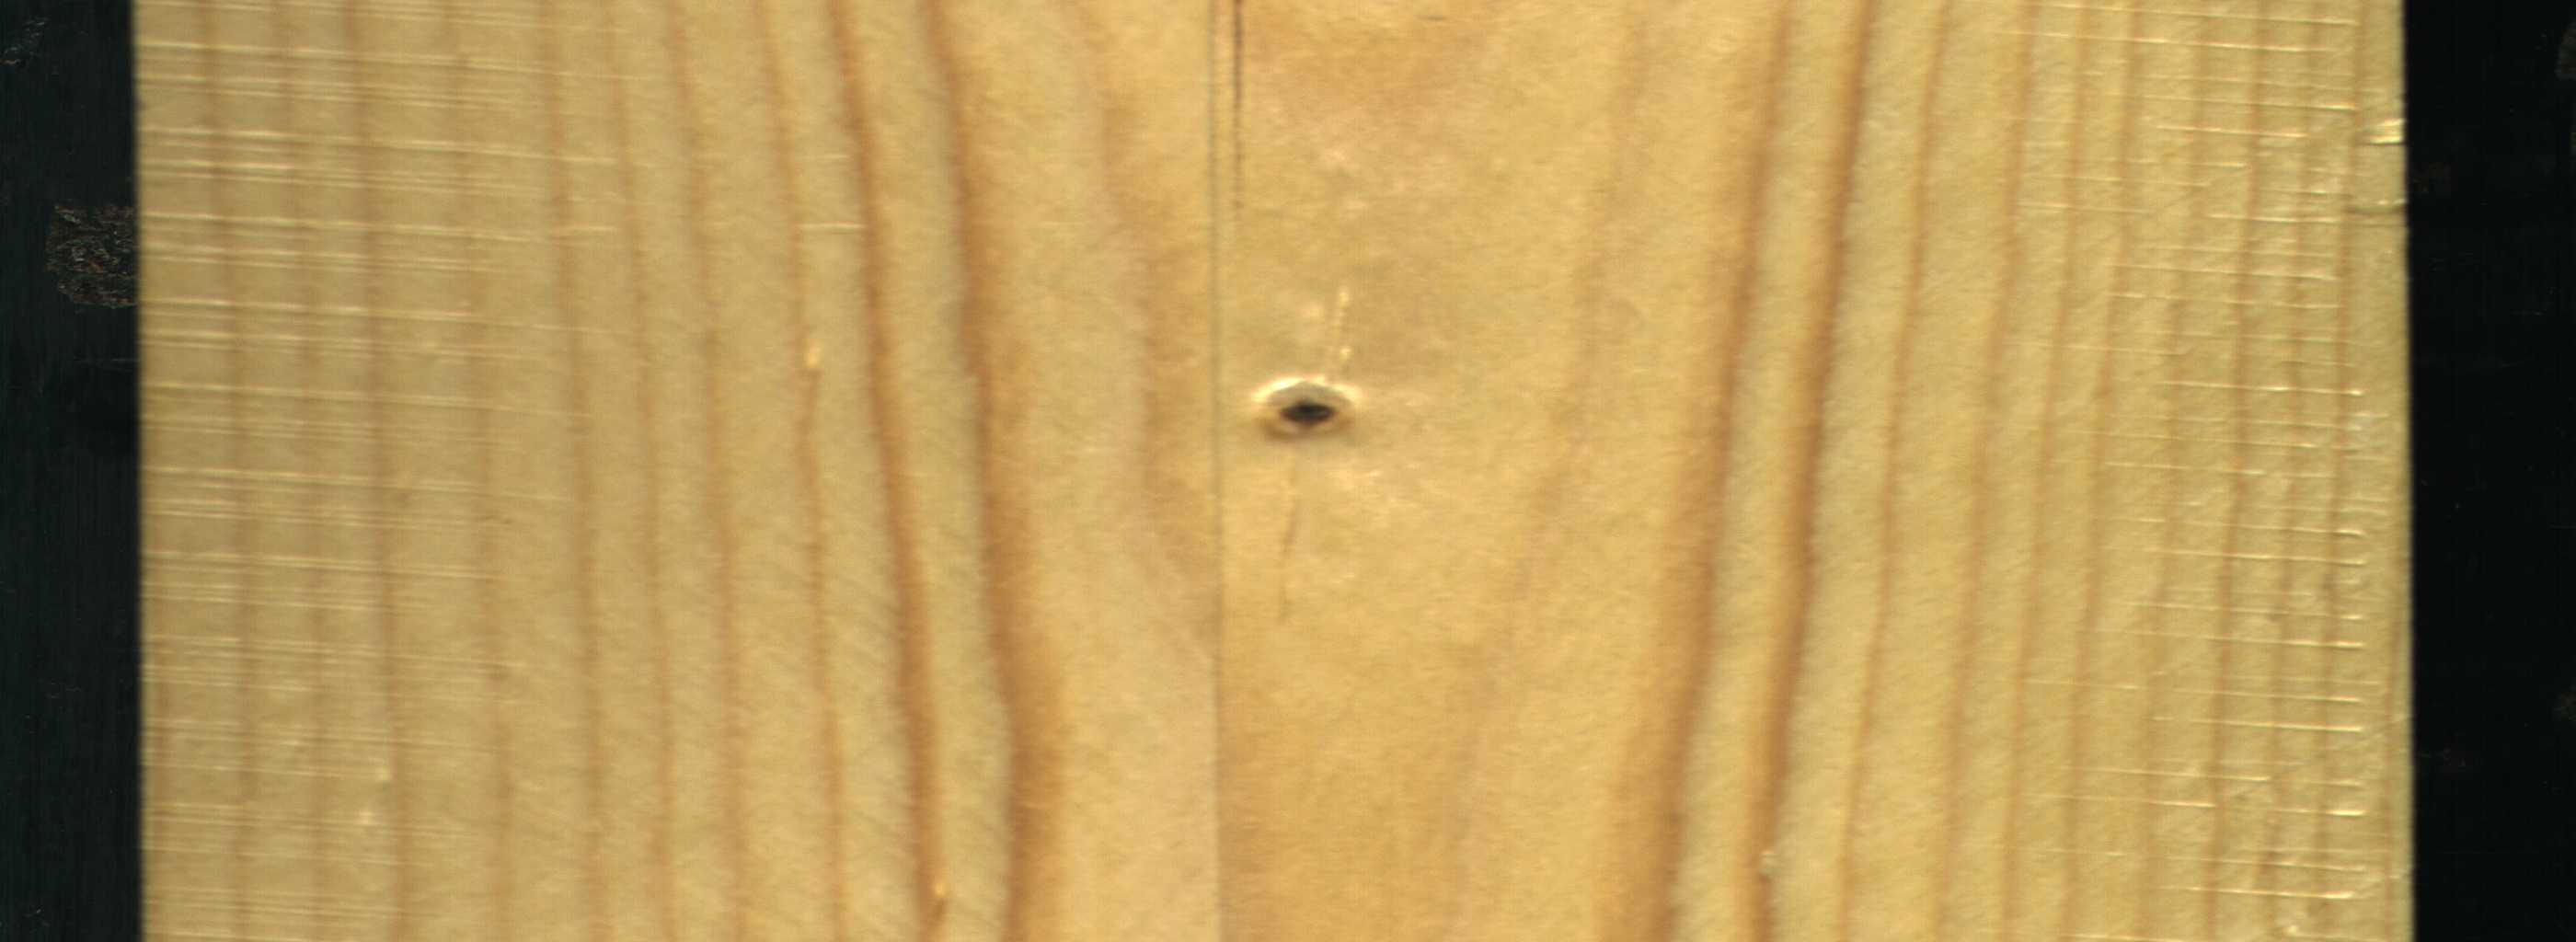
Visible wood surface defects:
Live_Knot